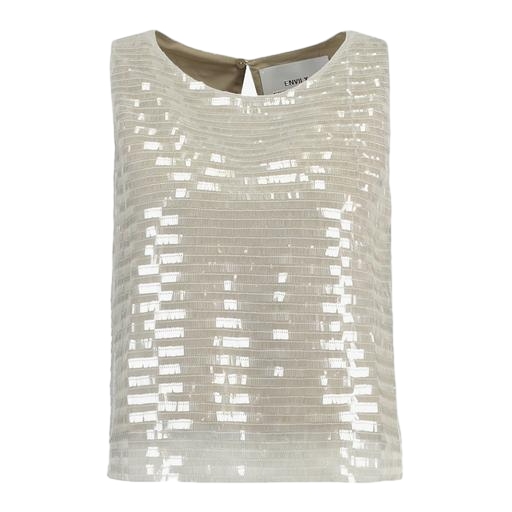
white nori sequined tank top, natural sequinned top, white sequin cap-sleeve top, white background